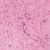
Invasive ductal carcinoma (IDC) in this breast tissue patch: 0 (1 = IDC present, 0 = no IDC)